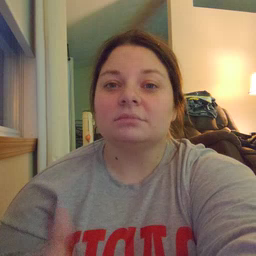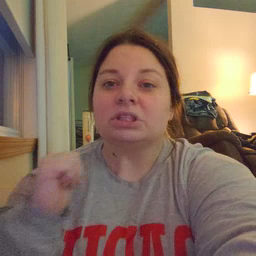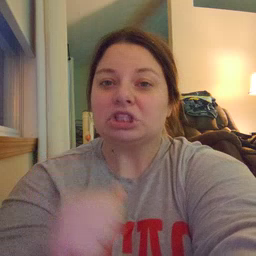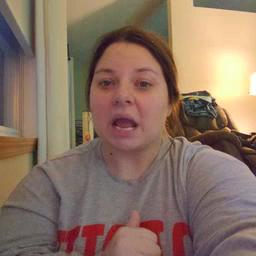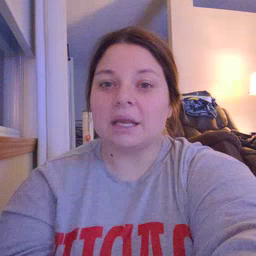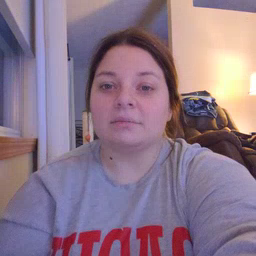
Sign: jacket